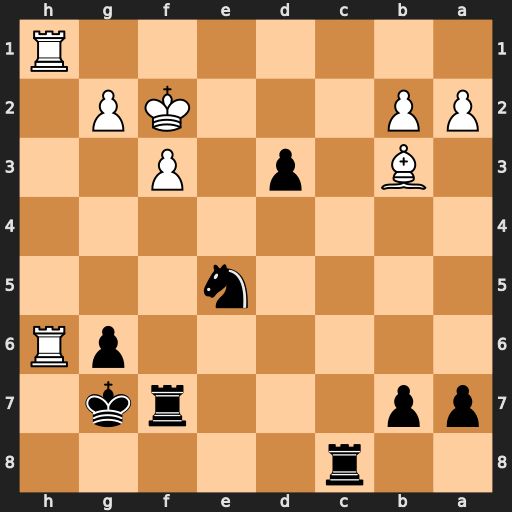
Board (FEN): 2r5/pp3rk1/6pR/4n3/8/1B1p1P2/PP3KP1/7R
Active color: b
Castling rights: -
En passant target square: -
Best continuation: Ng4+ Kg3 Nxh6